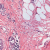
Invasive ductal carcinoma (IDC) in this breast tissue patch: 0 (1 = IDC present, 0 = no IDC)